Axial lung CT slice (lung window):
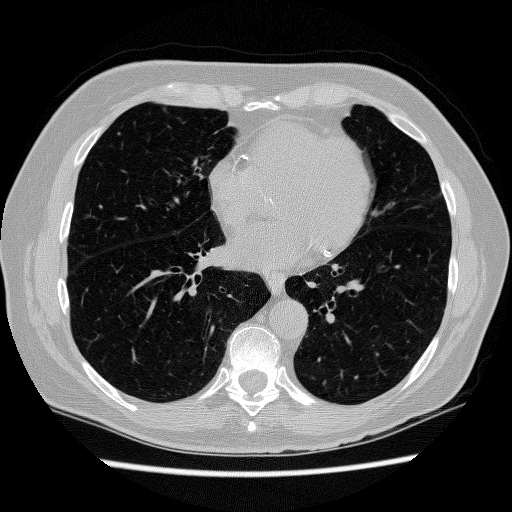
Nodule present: no